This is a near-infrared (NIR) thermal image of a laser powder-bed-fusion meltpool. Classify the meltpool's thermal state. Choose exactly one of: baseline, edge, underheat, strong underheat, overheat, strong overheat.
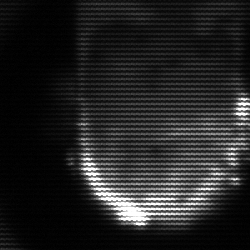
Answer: baseline